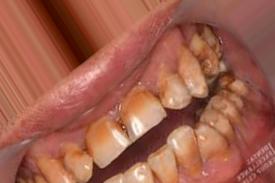
Condition: Tooth Discoloration